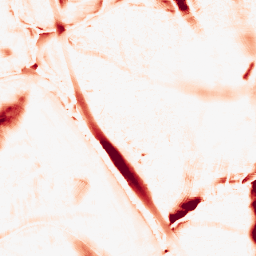
Category: morphological
Decomposition family: morphological_ellipse
Decomposition parameters: operation: opening
width: 30
height: 50
Upsampling method: sinc_hamming
Upsampling parameters: scale: 4
kernel_size: 8
Upsampling scale: 4